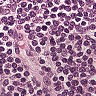
Metastatic tissue present: no